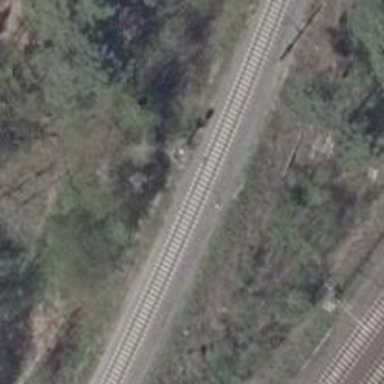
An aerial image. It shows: Railway with electrified contact lines running along embankment.